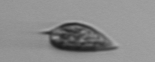
Label: Prorocentrum_triestinum